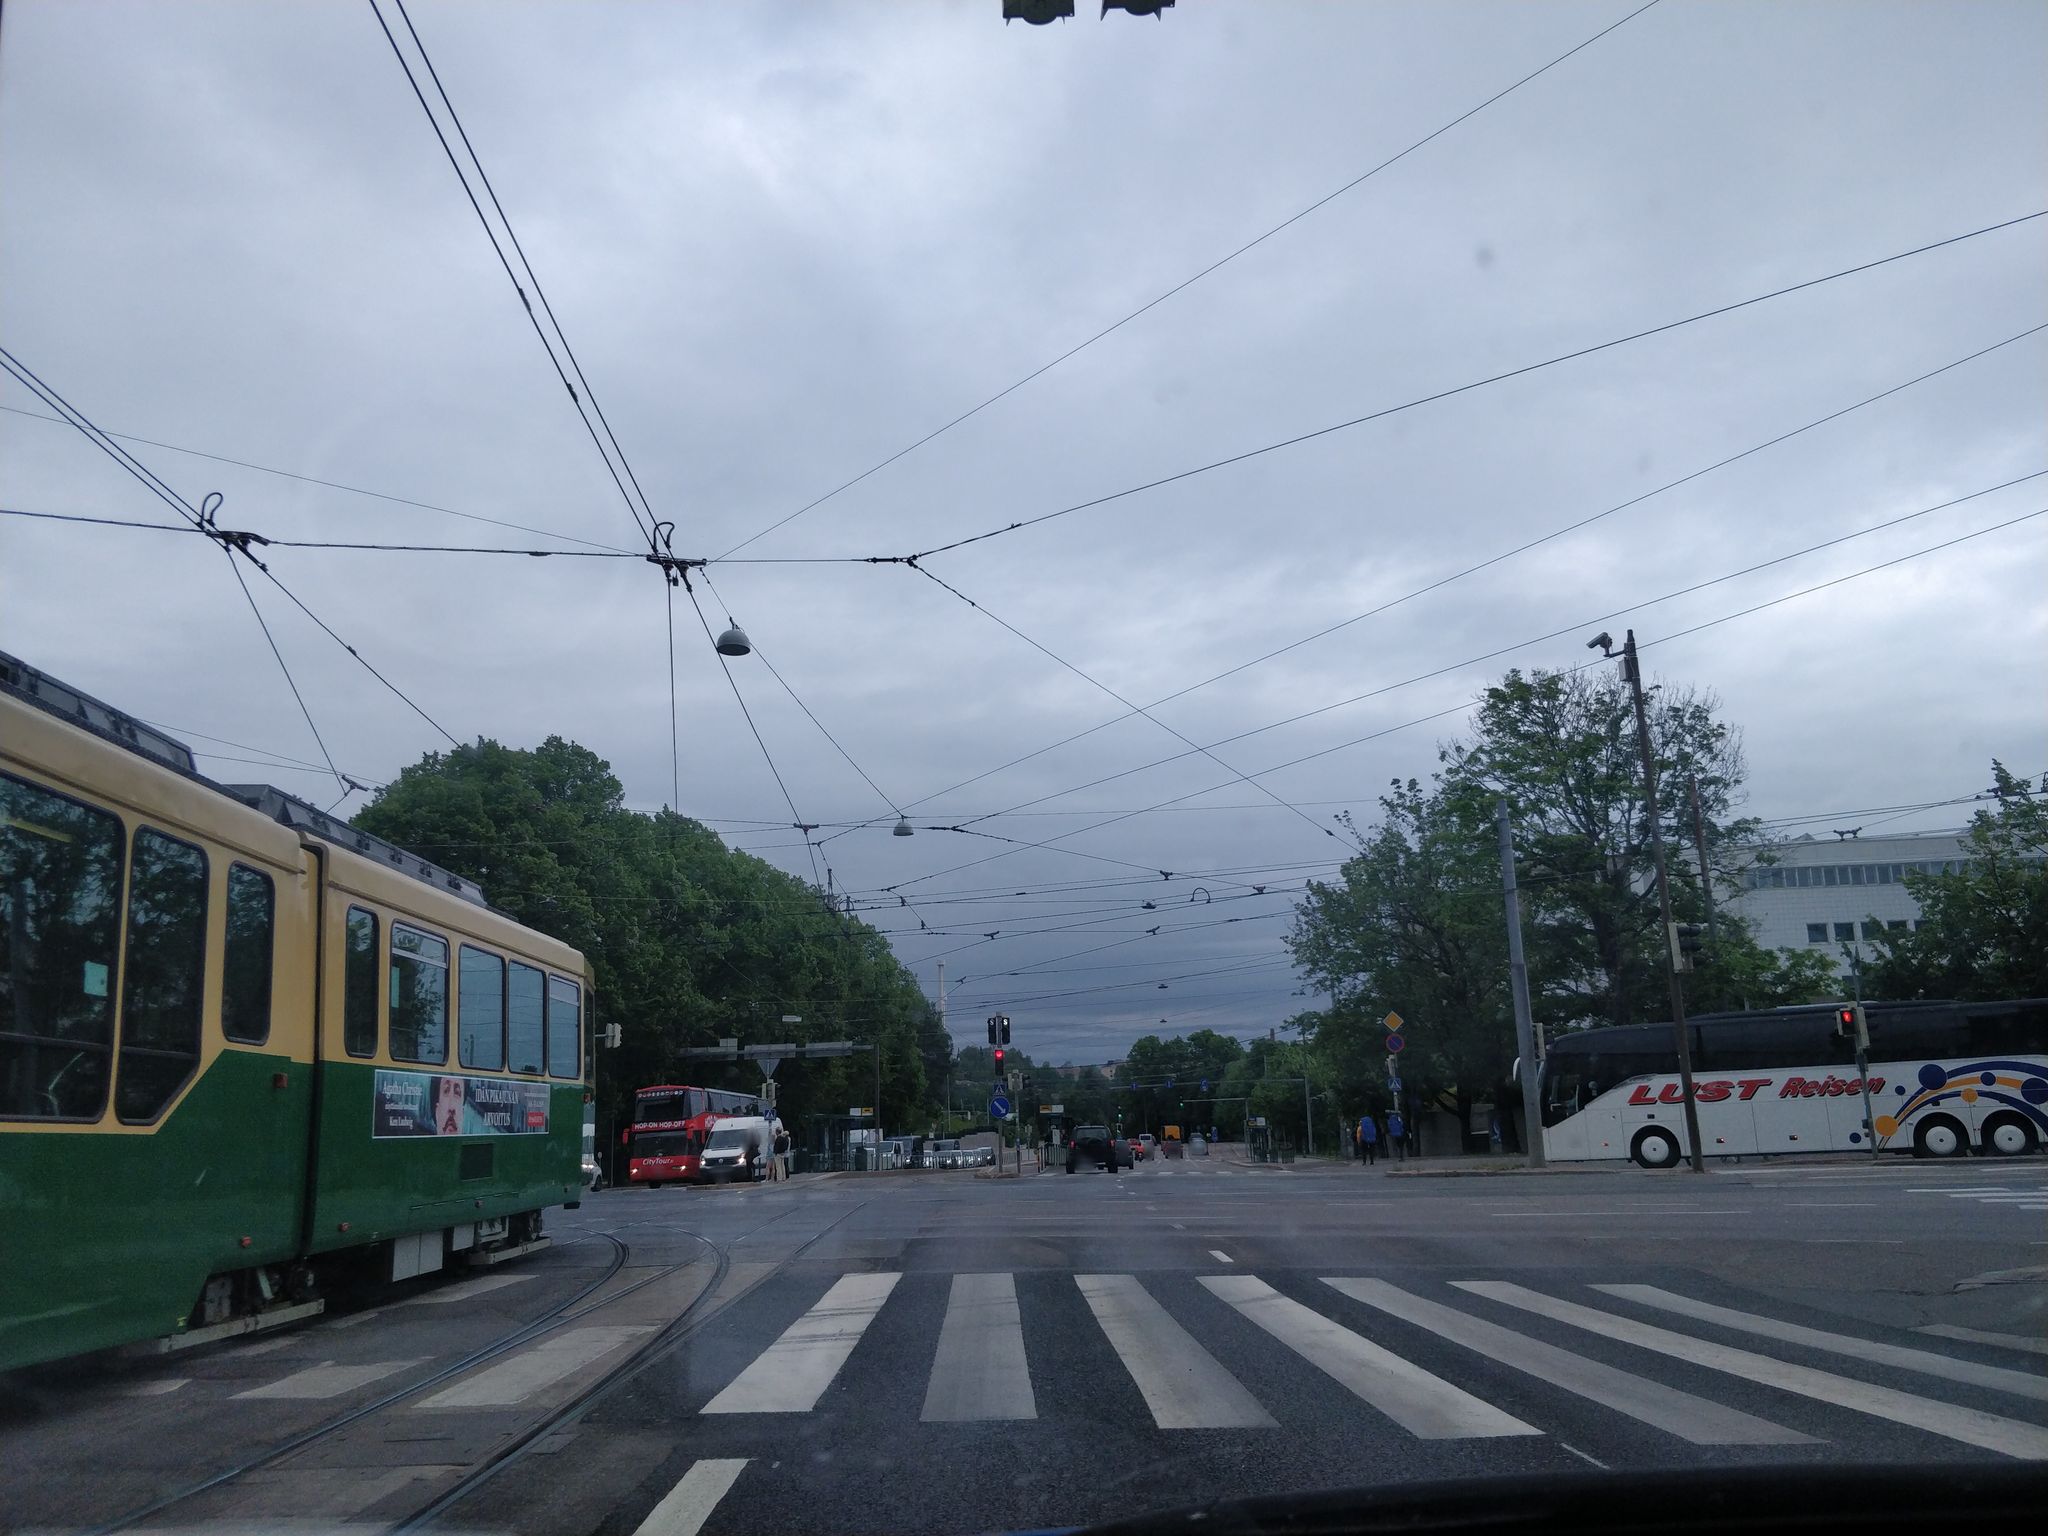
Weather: cloudy
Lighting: day
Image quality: good
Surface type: railway
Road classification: secondary
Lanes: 2
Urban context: urban centre
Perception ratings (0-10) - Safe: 2.35, Lively: 6.37, Beautiful: 2.62, Boring: 7.45, Depressing: 8.68, Wealthy: 4.21